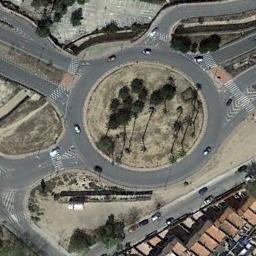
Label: roundabout